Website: apple
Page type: review-order
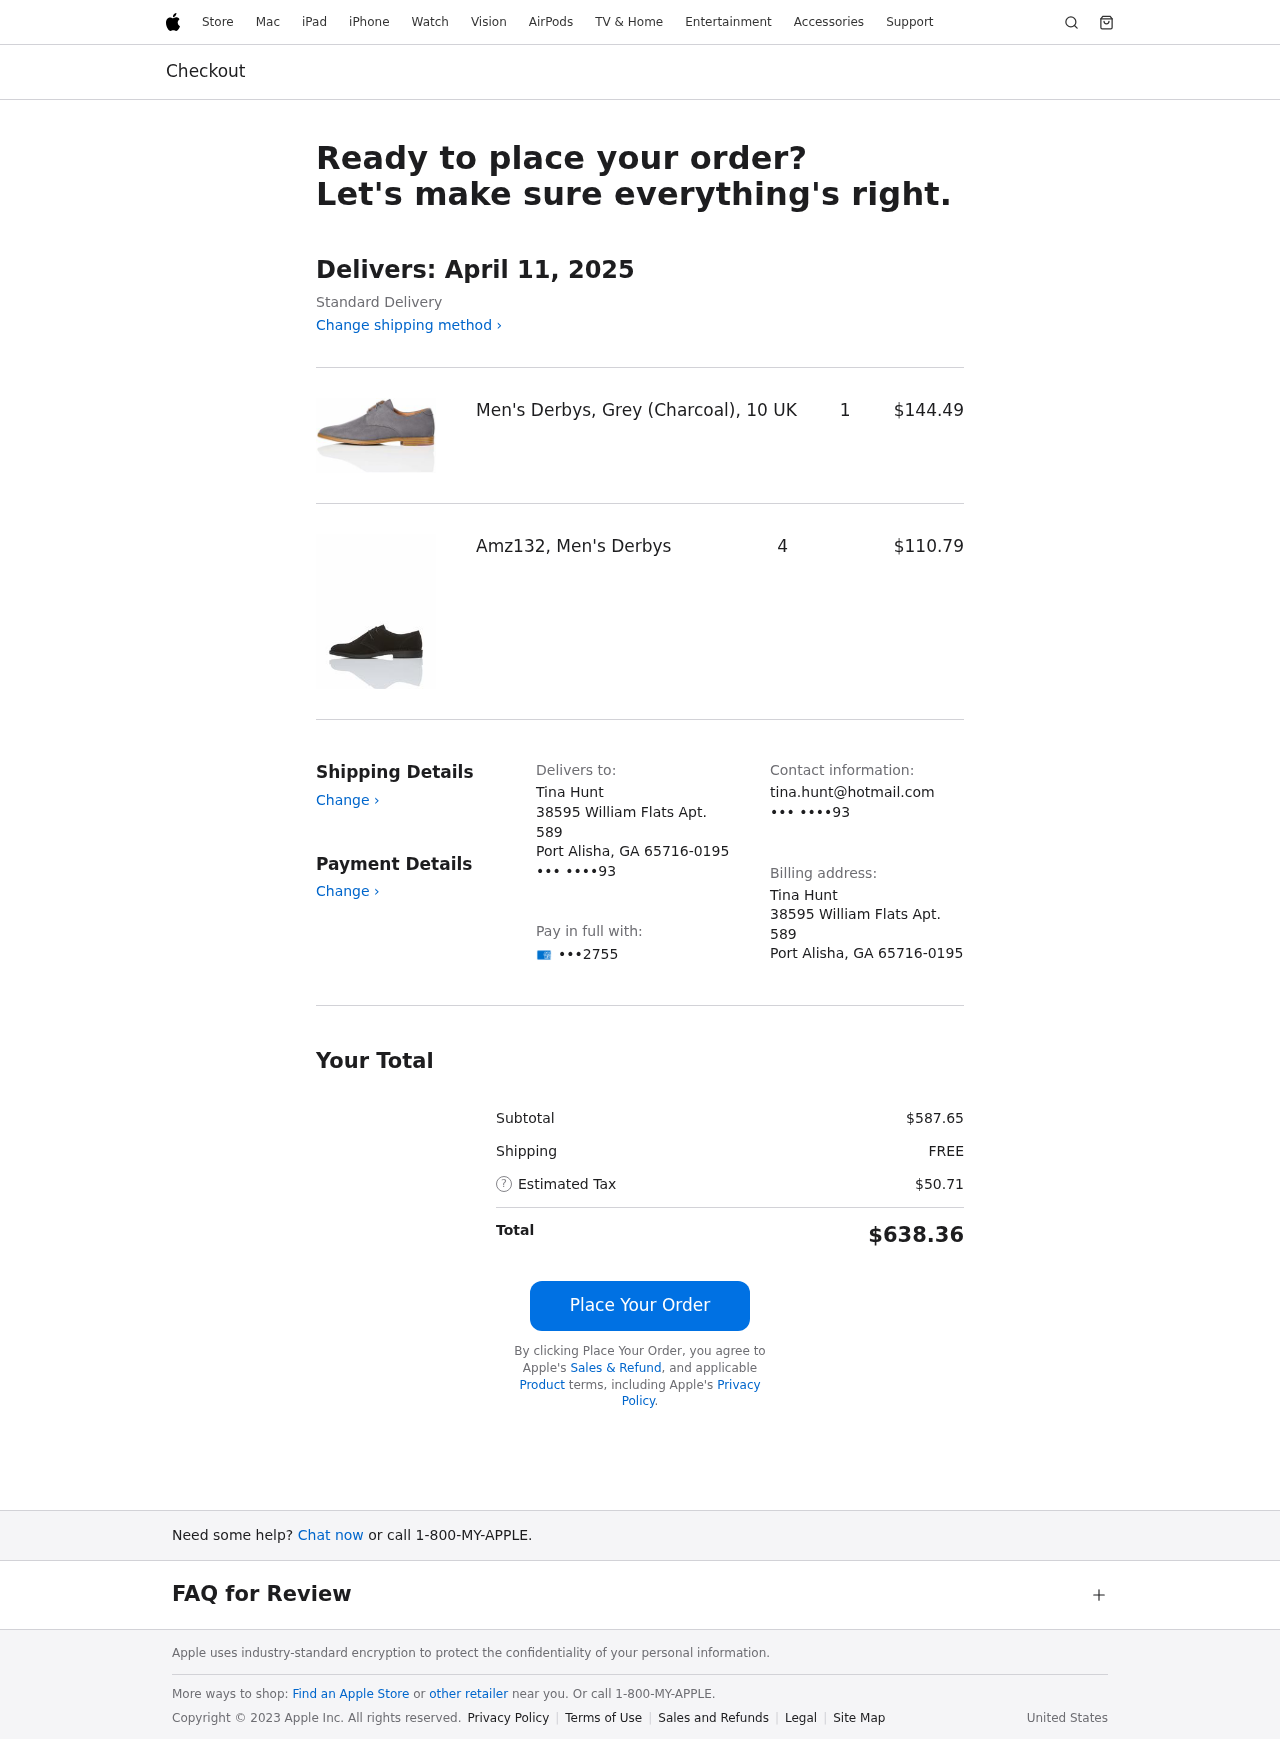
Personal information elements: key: PII_CARD_LAST4
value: •••2755
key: PII_CITY
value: Port Alisha
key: PII_EMAIL
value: tina.hunt@hotmail.com
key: PII_FULLNAME
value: Tina Hunt
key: PII_PHONE
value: ••• ••••93
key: PII_POSTCODE_FULL
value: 65716-0195
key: PII_STATE_ABBR
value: GA
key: PII_STREET
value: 38595 William Flats Apt. 589
Product elements: key: PRODUCT1_NAME
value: Men's Derbys, Grey (Charcoal), 10 UK
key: PRODUCT1_PRICE
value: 144.49
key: PRODUCT1_QUANTITY
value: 1
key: PRODUCT2_NAME
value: Amz132, Men's Derbys
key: PRODUCT2_PRICE
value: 110.79
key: PRODUCT2_QUANTITY
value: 4
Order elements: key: ORDER_DELIVERY_DATE
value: April 11, 2025
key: ORDER_SUBTOTAL
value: $587.65
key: ORDER_SHIPPING_COST
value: FREE
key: ORDER_TAX
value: $50.71
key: ORDER_TOTAL
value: $638.36